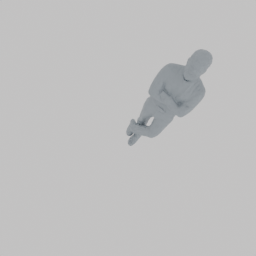
Label: people